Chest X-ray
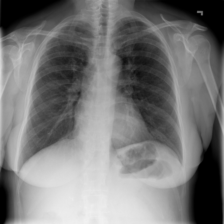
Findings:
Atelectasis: negative
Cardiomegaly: negative
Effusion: negative
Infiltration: negative
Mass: negative
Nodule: negative
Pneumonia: negative
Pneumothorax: negative
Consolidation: negative
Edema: negative
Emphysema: negative
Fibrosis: negative
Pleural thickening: negative
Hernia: negative